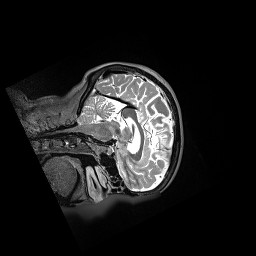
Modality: T2w
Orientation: sagittal
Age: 70
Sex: male